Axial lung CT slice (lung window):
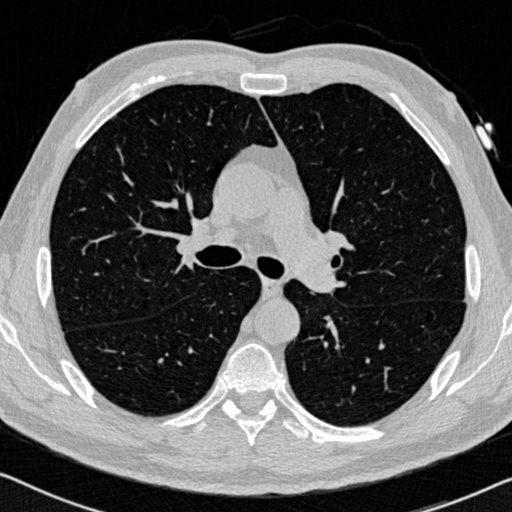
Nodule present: no